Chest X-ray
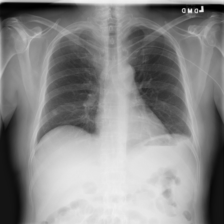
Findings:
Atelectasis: positive
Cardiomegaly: negative
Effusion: positive
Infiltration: negative
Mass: negative
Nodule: positive
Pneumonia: negative
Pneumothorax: negative
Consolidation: negative
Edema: negative
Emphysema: negative
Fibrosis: negative
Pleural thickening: positive
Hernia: negative